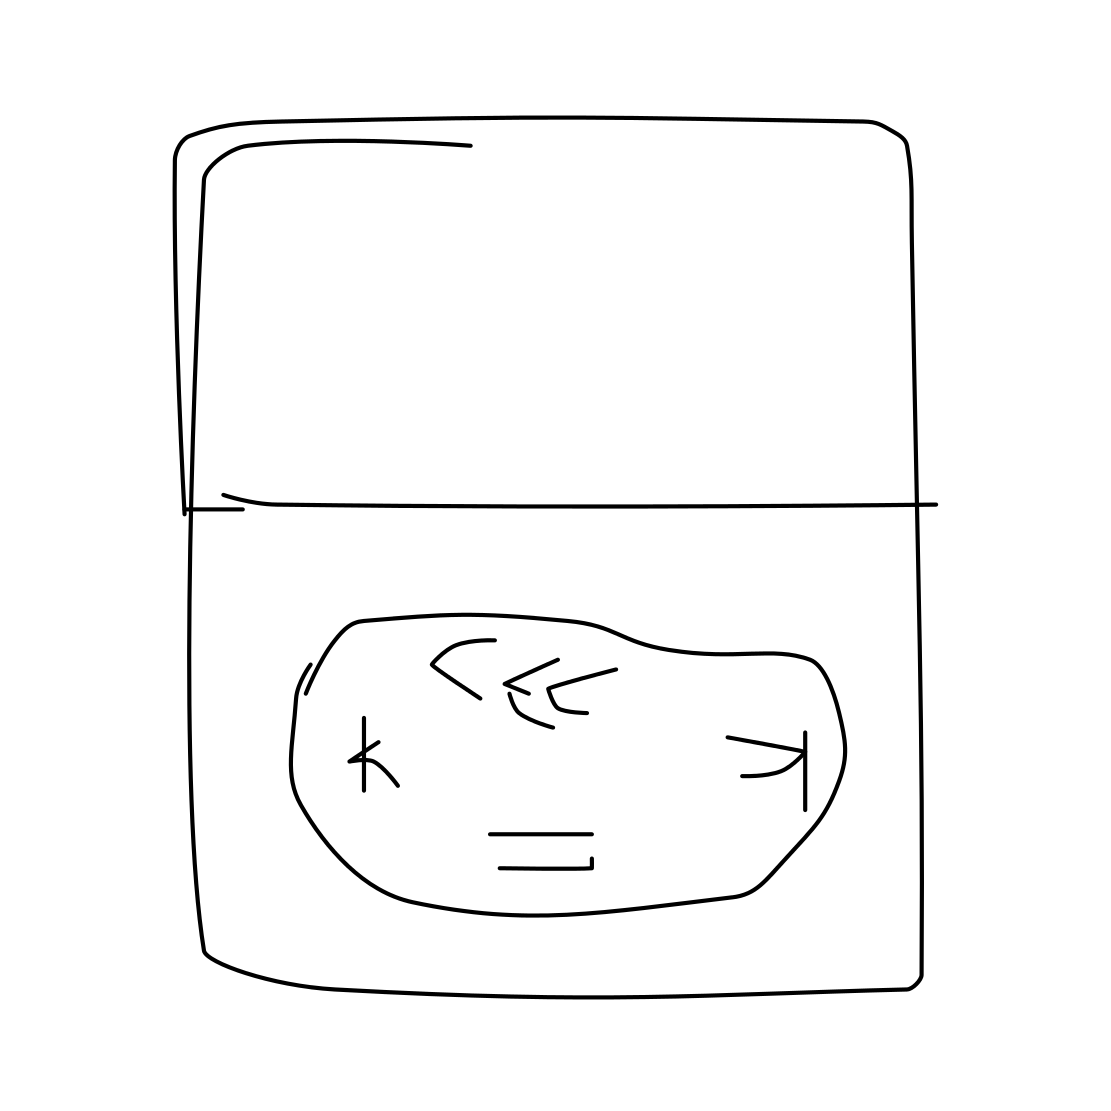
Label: ipod